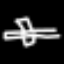
Label: airplane